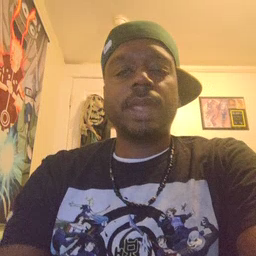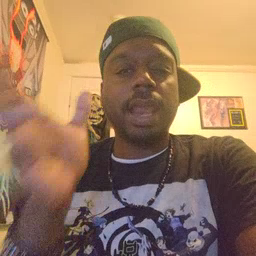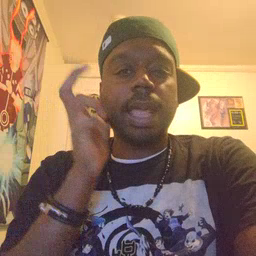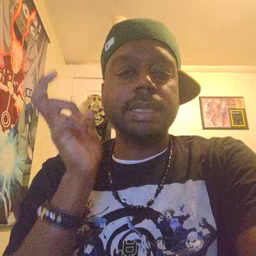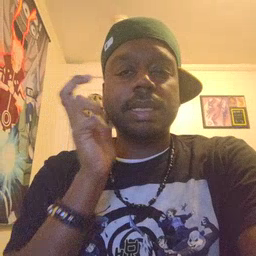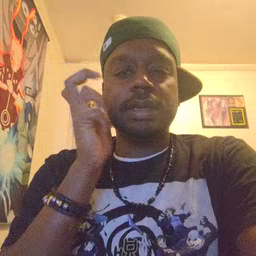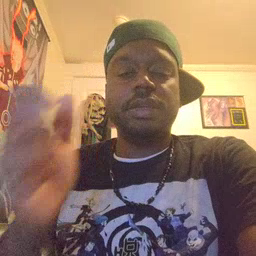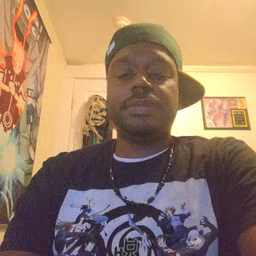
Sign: listen